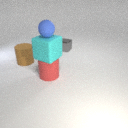
small gray metal cube to the right of large red rubber cylinder